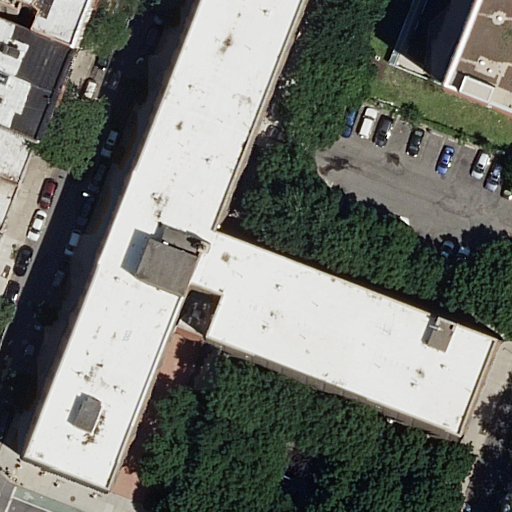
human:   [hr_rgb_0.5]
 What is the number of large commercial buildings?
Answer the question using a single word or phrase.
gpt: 0

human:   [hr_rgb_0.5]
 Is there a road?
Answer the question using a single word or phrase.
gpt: yes

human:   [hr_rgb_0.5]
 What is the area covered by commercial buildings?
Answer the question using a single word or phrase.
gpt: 0m2

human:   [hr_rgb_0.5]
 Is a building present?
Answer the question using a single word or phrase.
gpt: yes

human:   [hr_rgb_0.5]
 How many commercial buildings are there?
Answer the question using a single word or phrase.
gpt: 0

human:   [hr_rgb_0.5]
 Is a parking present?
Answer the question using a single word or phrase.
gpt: yes

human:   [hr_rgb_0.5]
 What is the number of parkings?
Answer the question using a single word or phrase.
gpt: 1

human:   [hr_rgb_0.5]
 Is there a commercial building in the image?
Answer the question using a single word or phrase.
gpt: no

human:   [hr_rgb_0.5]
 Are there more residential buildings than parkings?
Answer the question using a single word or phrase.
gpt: yes

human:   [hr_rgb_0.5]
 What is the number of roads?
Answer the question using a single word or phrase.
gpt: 4

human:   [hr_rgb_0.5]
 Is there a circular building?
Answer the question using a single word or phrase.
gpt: no

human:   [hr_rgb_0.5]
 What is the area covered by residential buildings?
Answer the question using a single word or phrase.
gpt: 5078m2

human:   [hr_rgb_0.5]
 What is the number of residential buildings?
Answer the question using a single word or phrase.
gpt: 8

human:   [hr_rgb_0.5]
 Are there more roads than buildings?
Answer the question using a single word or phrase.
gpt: no

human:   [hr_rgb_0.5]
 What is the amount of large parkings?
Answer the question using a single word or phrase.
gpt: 0

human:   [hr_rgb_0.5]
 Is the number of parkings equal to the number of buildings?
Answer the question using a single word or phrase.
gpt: no

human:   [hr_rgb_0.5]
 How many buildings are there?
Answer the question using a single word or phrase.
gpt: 8

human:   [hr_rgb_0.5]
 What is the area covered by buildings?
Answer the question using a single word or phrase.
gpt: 5078m2

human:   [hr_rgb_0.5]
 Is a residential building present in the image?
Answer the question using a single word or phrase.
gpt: yes

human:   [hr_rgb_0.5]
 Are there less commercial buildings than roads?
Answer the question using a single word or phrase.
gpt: yes

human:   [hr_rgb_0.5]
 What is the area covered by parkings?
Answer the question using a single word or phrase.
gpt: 139m2

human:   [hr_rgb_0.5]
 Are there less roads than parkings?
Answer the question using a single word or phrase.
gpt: no

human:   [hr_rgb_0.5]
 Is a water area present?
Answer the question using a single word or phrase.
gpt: no

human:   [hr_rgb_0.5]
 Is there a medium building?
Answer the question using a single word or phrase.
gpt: yes

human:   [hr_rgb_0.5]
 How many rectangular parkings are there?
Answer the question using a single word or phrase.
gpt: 1

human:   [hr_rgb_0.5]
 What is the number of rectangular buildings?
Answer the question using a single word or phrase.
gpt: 6

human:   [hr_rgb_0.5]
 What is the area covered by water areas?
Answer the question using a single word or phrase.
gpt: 0m2

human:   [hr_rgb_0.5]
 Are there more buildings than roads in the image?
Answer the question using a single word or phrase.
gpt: yes

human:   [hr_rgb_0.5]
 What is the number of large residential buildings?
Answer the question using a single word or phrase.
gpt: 4

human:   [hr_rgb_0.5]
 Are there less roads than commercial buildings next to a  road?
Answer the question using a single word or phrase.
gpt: no

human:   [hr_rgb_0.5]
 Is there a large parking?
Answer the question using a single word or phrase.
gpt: no

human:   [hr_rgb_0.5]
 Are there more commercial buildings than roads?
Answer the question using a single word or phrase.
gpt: no

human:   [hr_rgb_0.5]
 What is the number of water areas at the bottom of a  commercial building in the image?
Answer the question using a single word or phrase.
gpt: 0

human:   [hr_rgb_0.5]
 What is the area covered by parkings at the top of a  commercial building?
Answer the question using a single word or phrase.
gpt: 0m2

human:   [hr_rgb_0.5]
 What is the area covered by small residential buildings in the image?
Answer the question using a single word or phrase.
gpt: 85m2

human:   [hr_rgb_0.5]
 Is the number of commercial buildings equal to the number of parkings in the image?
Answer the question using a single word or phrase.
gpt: no

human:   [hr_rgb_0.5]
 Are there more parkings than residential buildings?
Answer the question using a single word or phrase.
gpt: no

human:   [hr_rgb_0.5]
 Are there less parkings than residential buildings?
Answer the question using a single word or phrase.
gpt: yes

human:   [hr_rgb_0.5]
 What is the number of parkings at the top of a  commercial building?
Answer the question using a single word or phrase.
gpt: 0

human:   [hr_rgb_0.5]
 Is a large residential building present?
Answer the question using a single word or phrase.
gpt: yes

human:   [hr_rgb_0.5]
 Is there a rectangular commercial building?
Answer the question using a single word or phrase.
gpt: no

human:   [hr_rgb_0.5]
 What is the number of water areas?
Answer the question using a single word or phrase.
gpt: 0

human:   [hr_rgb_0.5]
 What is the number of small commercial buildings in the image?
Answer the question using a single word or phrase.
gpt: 0

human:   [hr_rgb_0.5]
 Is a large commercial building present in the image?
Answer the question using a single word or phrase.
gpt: no

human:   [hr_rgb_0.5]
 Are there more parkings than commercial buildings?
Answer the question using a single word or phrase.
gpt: yes

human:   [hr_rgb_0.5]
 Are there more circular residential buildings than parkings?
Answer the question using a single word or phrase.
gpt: no

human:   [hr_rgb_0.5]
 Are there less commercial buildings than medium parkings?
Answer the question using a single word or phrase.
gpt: yes

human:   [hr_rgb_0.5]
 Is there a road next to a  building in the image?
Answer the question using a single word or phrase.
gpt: yes

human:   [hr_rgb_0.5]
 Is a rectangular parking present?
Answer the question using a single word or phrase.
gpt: yes

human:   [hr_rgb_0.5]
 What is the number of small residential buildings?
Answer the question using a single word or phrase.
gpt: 1

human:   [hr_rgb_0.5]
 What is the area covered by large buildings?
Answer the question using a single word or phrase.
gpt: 4149m2

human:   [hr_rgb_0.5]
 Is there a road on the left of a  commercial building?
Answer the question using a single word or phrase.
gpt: no

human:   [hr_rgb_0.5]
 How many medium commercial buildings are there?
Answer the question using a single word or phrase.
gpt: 0

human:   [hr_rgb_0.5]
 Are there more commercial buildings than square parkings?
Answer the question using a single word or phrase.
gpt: no

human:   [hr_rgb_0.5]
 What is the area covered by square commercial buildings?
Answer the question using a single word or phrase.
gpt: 0m2

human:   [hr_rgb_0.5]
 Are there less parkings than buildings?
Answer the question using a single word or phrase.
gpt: yes

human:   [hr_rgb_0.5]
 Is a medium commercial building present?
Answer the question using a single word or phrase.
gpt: no

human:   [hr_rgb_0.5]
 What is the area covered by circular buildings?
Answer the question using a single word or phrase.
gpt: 0m2

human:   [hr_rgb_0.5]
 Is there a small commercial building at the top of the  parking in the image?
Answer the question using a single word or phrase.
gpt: no

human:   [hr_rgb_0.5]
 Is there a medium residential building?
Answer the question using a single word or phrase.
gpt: yes

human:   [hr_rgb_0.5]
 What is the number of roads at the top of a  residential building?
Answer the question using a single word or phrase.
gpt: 1

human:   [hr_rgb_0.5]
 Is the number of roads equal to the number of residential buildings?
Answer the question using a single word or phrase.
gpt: no

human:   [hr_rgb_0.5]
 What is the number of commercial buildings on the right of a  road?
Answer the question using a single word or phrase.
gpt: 0

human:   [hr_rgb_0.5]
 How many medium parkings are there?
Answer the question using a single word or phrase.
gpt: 1